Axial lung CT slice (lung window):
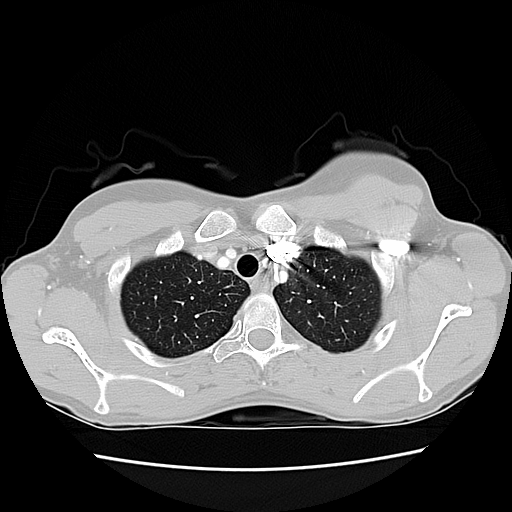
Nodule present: no